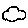
Label: cloud